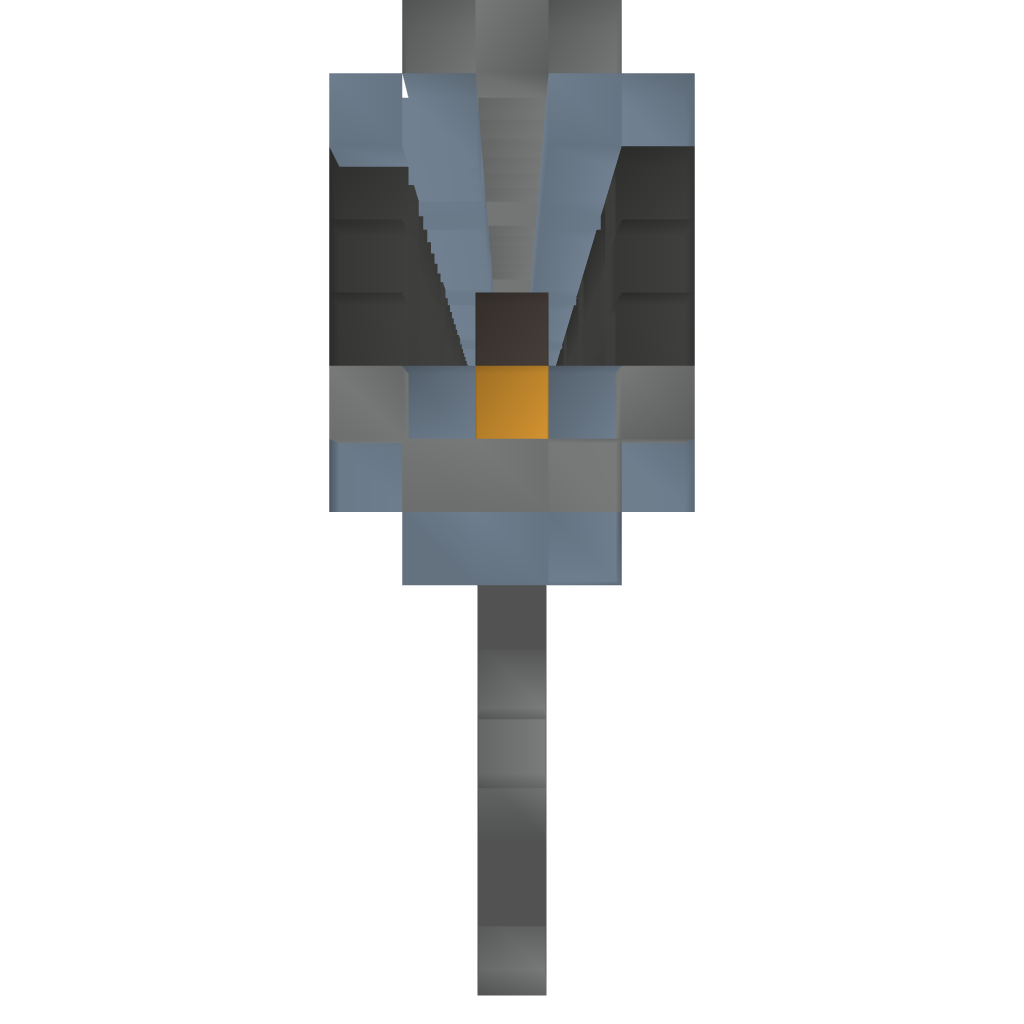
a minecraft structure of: Advanced Minecart Bridge #1 Straight Rail